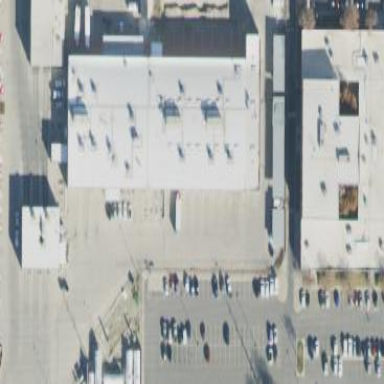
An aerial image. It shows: Transportation building.